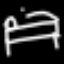
Label: bed